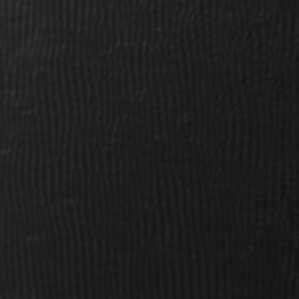
Label: frost